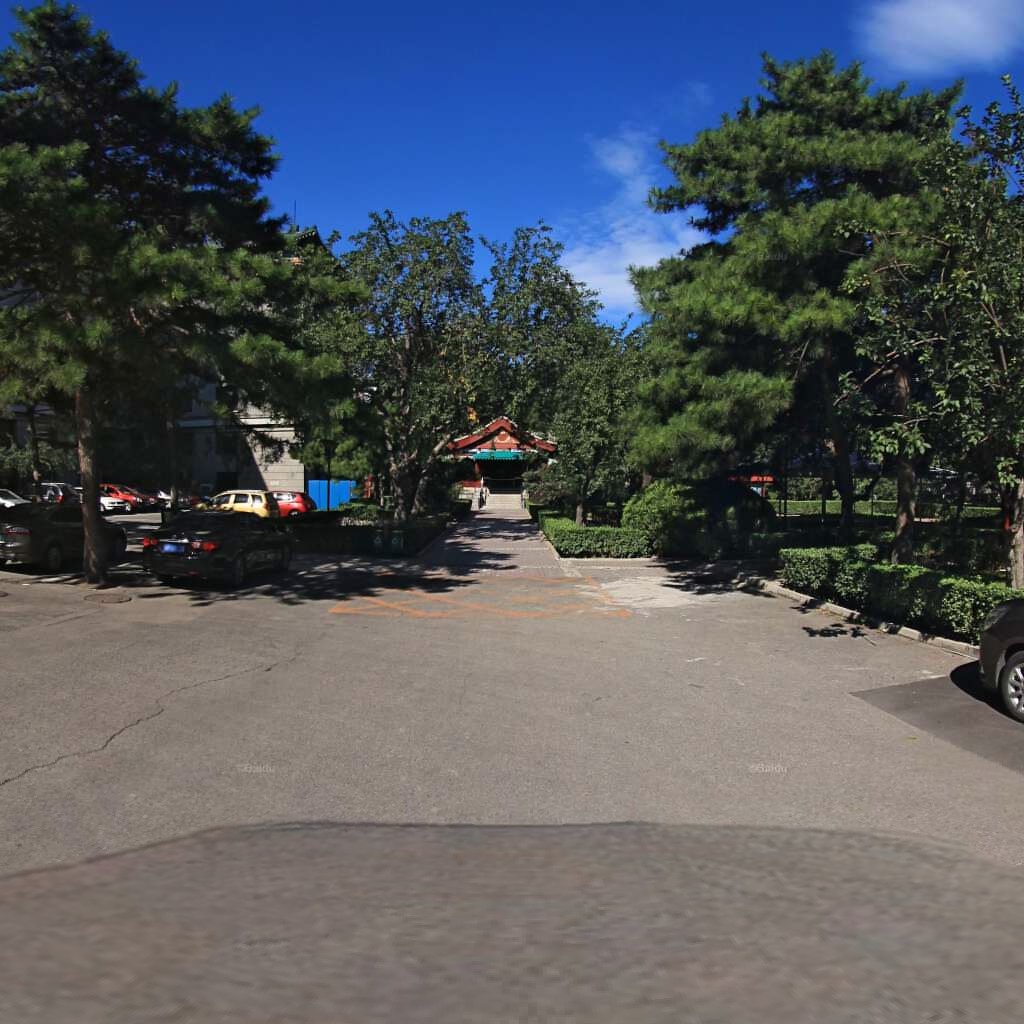
Region: Haidian
Road damage annotations: longitudinal crack, longitudinal crack, manhole cover